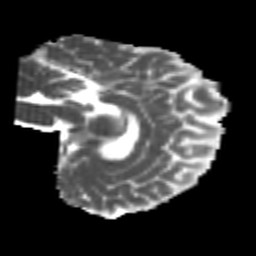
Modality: MD
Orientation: sagittal
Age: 25
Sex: female
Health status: healthy
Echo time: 0.074 s